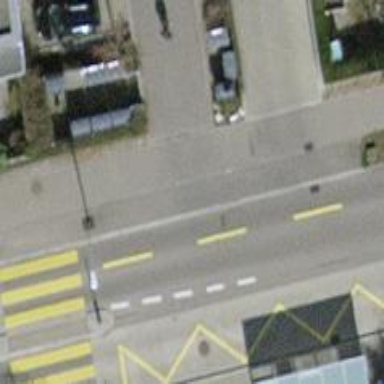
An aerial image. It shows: Unmarked crossing with traffic calming table on the road.